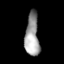
Tissue: lung
Cell type: T cells
Senescence score: 0.1758
Nuclear area (px): 598
Mean DAPI intensity: 155.018